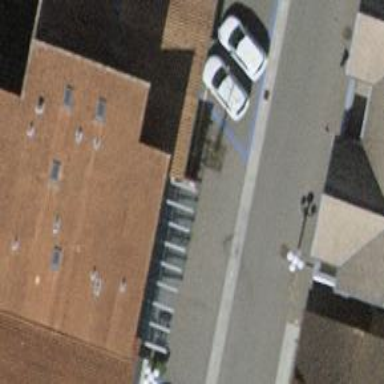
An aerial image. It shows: Bicycle parking area with wall loops for securing bikes.